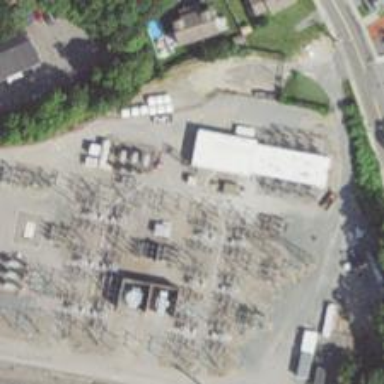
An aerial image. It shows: Switch used for power control.